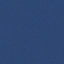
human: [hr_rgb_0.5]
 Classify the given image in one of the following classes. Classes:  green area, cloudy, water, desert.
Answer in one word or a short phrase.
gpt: water